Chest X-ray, PA view. Patient: 54 years old, sex M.
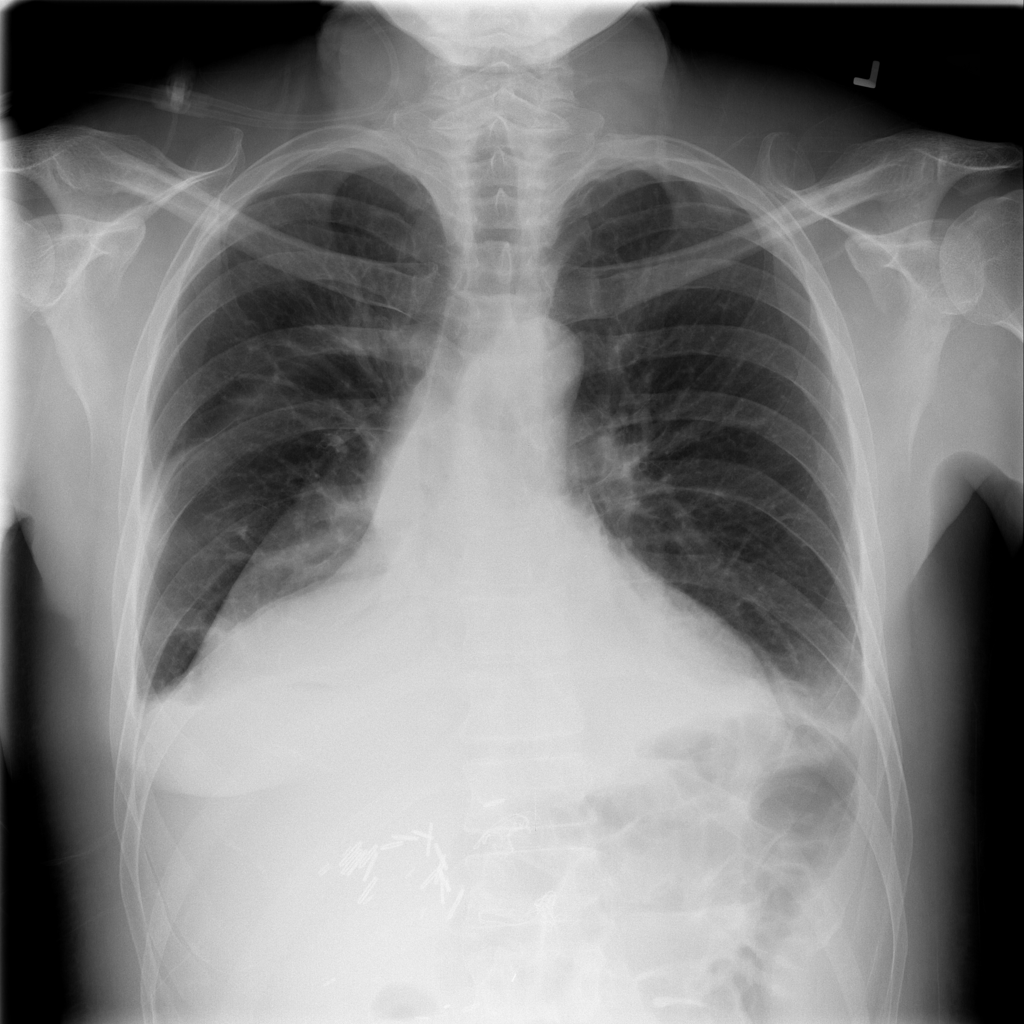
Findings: No Finding